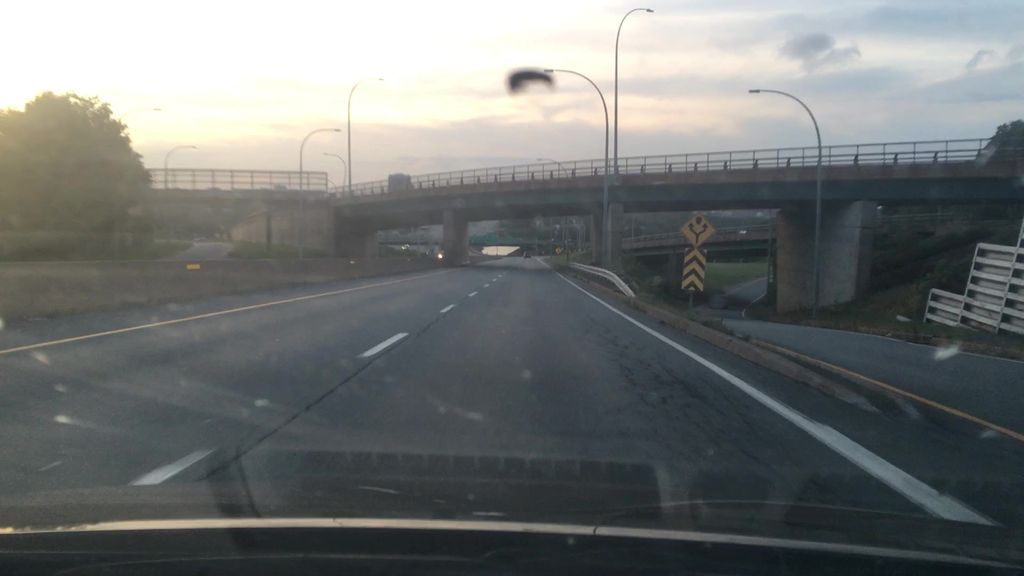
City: halifax